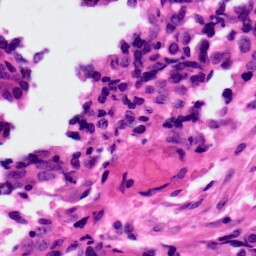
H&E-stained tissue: Ovarian